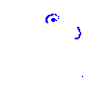
Particle: proton